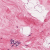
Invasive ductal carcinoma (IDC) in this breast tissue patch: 0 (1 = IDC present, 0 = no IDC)